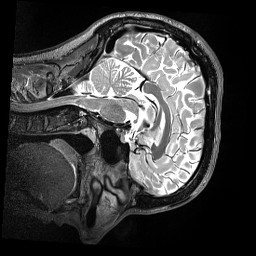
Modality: T2w
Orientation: sagittal